Field crop: tomato
Growth stage: 1
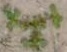
Species: portulaca